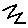
Label: zigzag